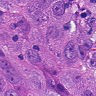
Metastatic tissue present: yes